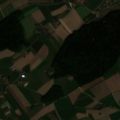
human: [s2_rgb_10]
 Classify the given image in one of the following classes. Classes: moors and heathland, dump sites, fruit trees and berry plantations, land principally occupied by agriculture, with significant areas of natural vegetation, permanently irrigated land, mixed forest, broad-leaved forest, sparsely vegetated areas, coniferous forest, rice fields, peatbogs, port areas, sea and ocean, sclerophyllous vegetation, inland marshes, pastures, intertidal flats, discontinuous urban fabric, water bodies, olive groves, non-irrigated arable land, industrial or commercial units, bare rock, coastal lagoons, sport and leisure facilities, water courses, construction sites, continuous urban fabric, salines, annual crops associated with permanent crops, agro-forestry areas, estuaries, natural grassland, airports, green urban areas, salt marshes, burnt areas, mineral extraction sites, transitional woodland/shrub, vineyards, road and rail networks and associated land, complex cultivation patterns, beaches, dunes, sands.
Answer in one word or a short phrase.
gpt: non-irrigated arable land, mixed forest